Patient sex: M
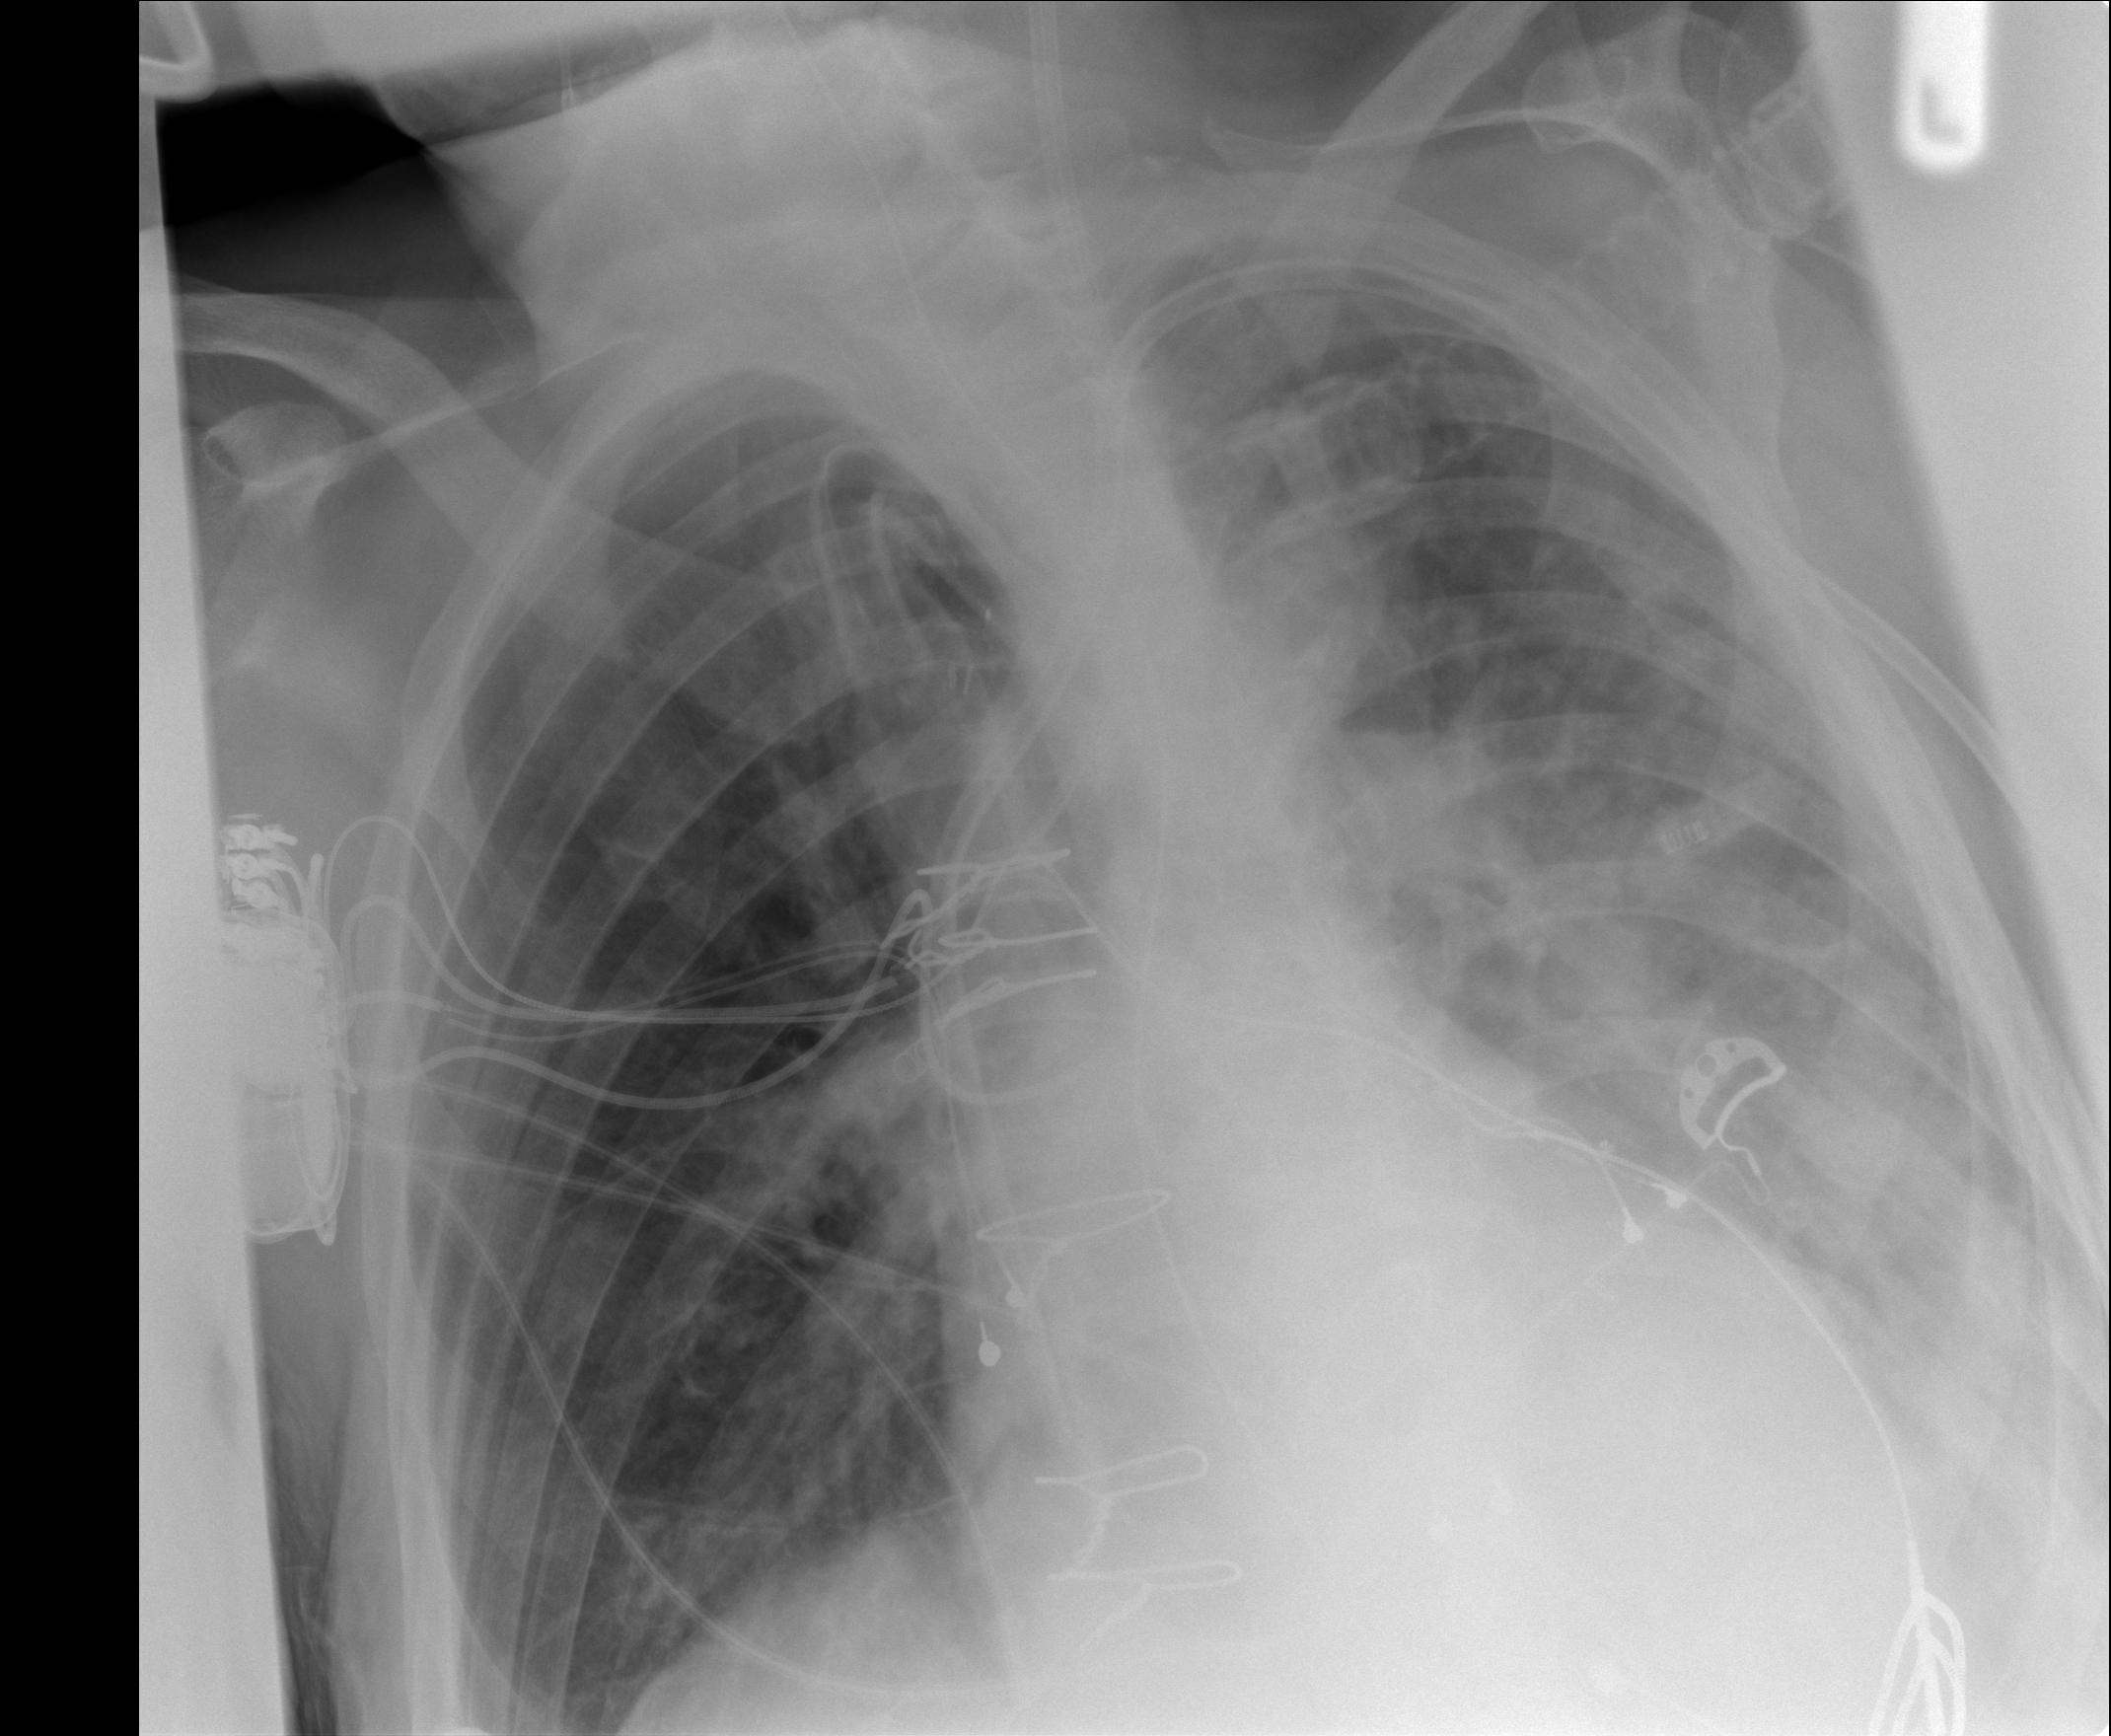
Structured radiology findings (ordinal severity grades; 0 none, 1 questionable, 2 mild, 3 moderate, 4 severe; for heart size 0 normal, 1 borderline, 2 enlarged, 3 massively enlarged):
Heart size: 2
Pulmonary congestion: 2
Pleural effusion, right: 0
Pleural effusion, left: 3
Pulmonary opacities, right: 0
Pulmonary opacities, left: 3
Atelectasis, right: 0
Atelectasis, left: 3